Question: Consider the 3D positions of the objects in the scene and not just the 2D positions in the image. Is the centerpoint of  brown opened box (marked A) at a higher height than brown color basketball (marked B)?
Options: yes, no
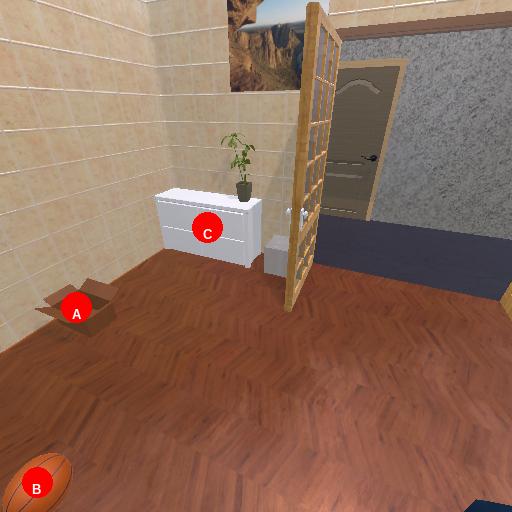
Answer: yes